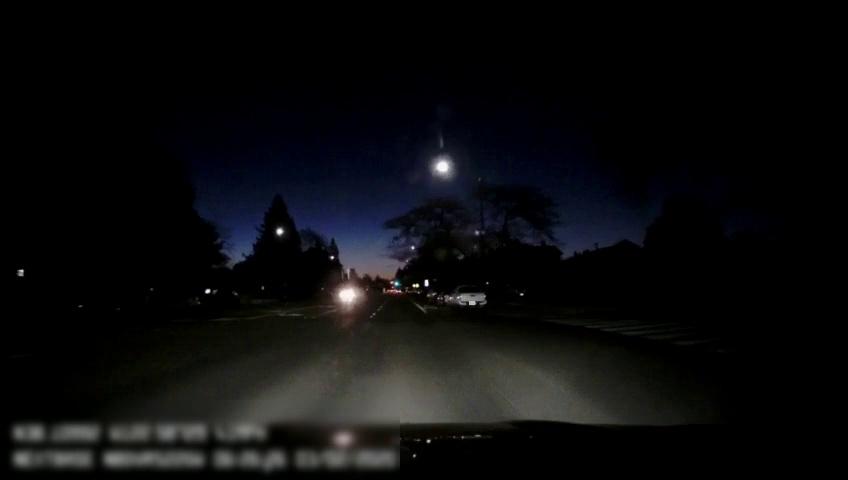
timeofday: Night
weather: Cloudy
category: Drivable Space
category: Vehicles | Truck
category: Lanes | Current Lane
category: Lanes | Current Lane
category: Lanes | Alternate Lane
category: Lanes | Opposite Lane